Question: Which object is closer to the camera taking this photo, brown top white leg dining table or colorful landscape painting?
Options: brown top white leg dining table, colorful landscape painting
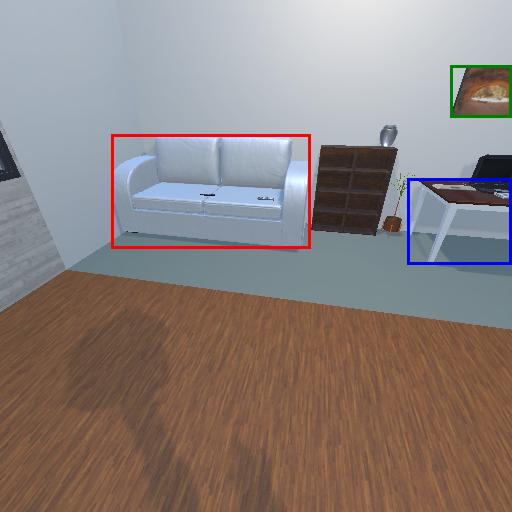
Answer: brown top white leg dining table